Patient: sex M, age 62
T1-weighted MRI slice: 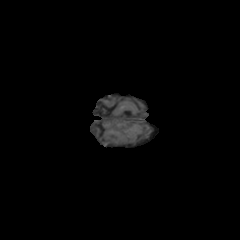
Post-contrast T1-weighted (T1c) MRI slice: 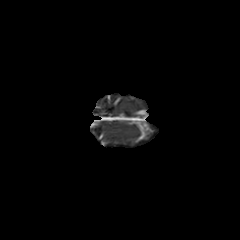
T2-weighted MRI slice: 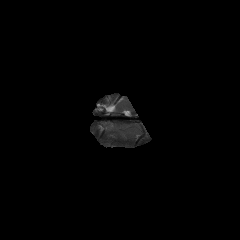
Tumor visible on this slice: no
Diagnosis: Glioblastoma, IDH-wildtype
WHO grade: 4